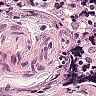
Metastatic tissue present: no